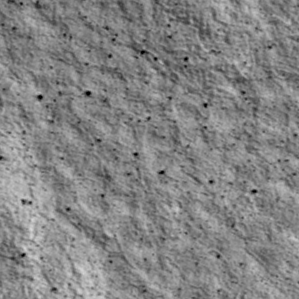
Label: non_frost